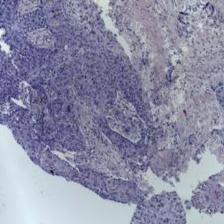
Diagnosis: OSCC